Here is the time-frequency representation (spectrogram) of a rolling-element bearing's vibration measurement. Diagnose the bearing from this image, choosing from: normal, inner_race, outer_race, ball.
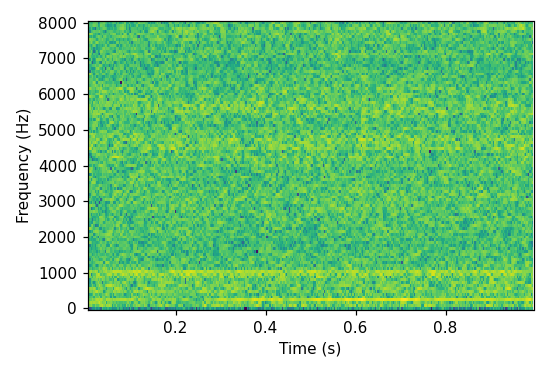
Answer: outer_race